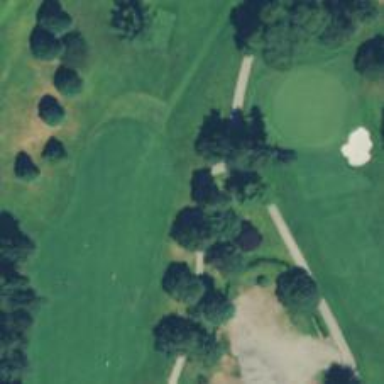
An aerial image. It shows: Path for both roads and golfers.